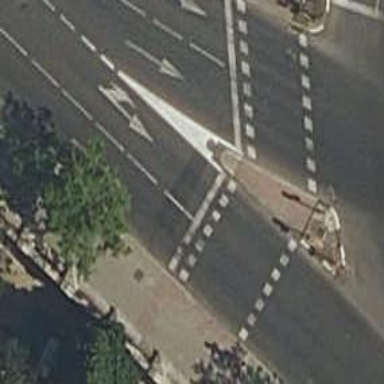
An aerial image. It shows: Road with traffic signals.